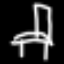
Label: chair